Interaction volume radius: 10 \u00c5
Interaction volume height: 25 \u00c5
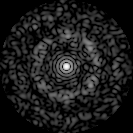
Disorder parameter: 0.7825